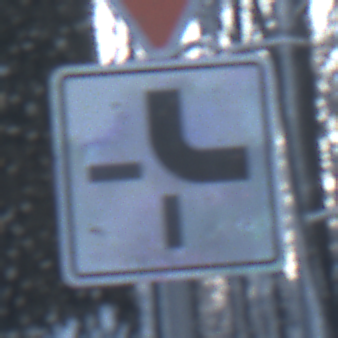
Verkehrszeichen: VerlaufVorfahrtsstrasse4
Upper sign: VorfahrtGewaehren
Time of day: MorningAfternoon
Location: Outdoor (Nature)
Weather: Clear
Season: Winter
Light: Natural